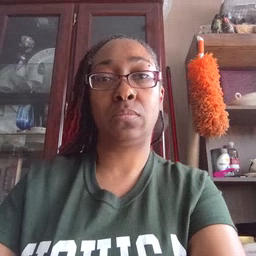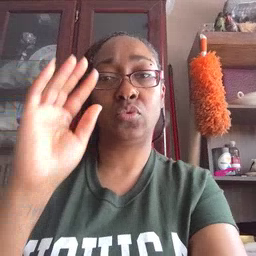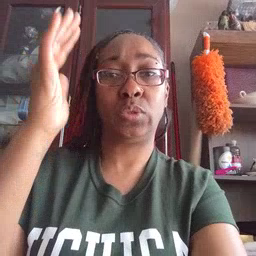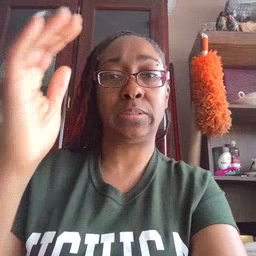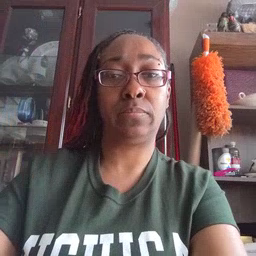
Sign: tree